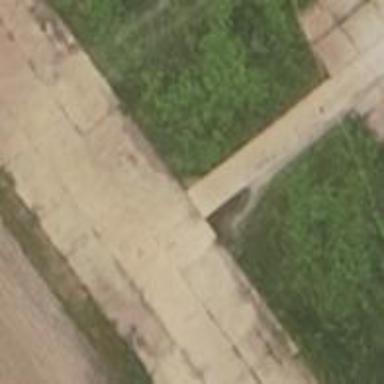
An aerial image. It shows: Concrete driveway designated as service road.